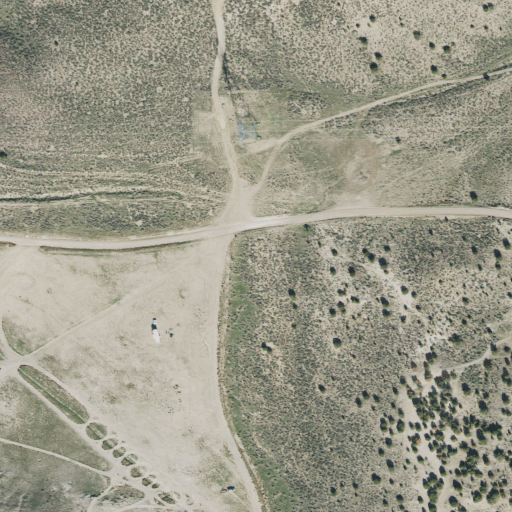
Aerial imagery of gap in Utah named Chimney Rock Pass containing shrub and grassland